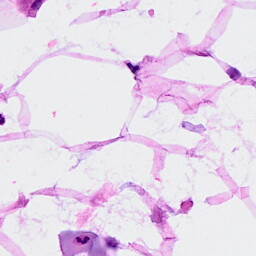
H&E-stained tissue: Breast